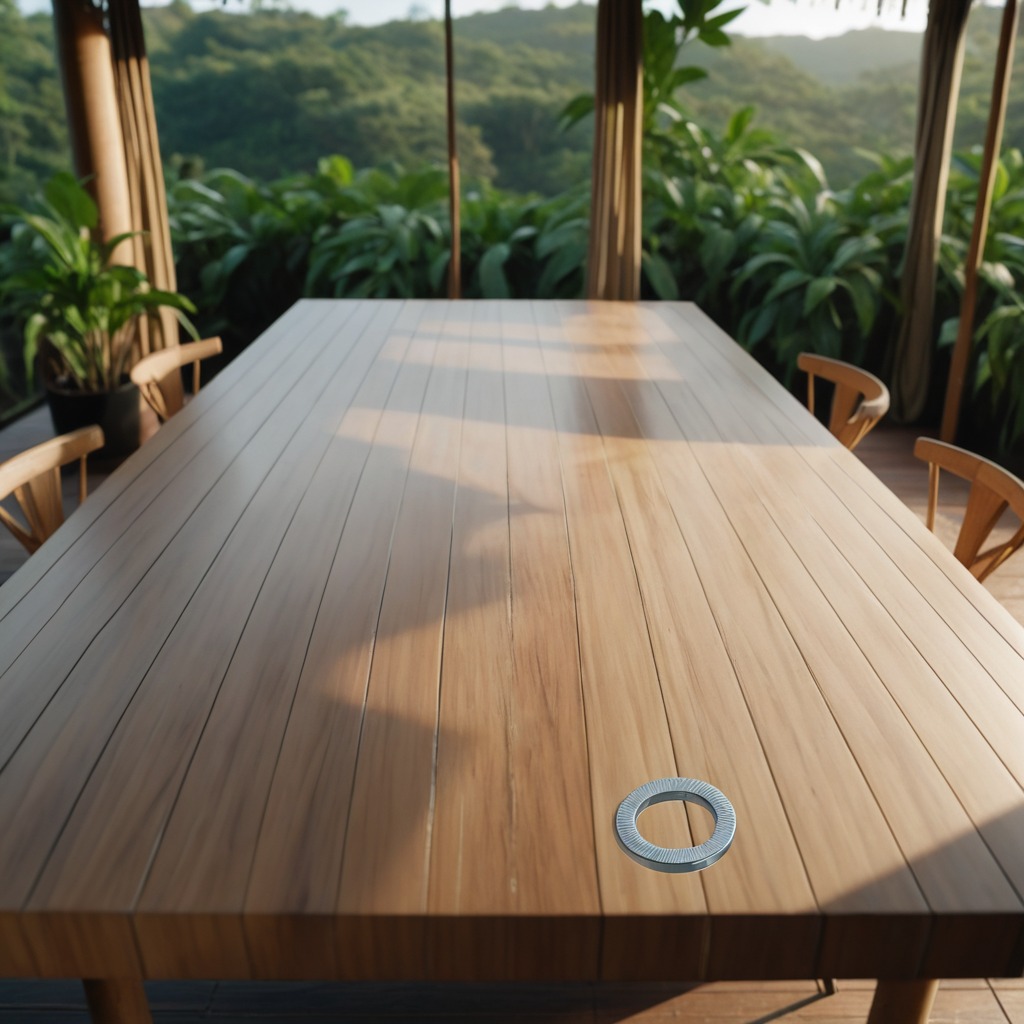
A flat metal washer is lying on a wooden table inside a jungle field workshop tent.